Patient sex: F
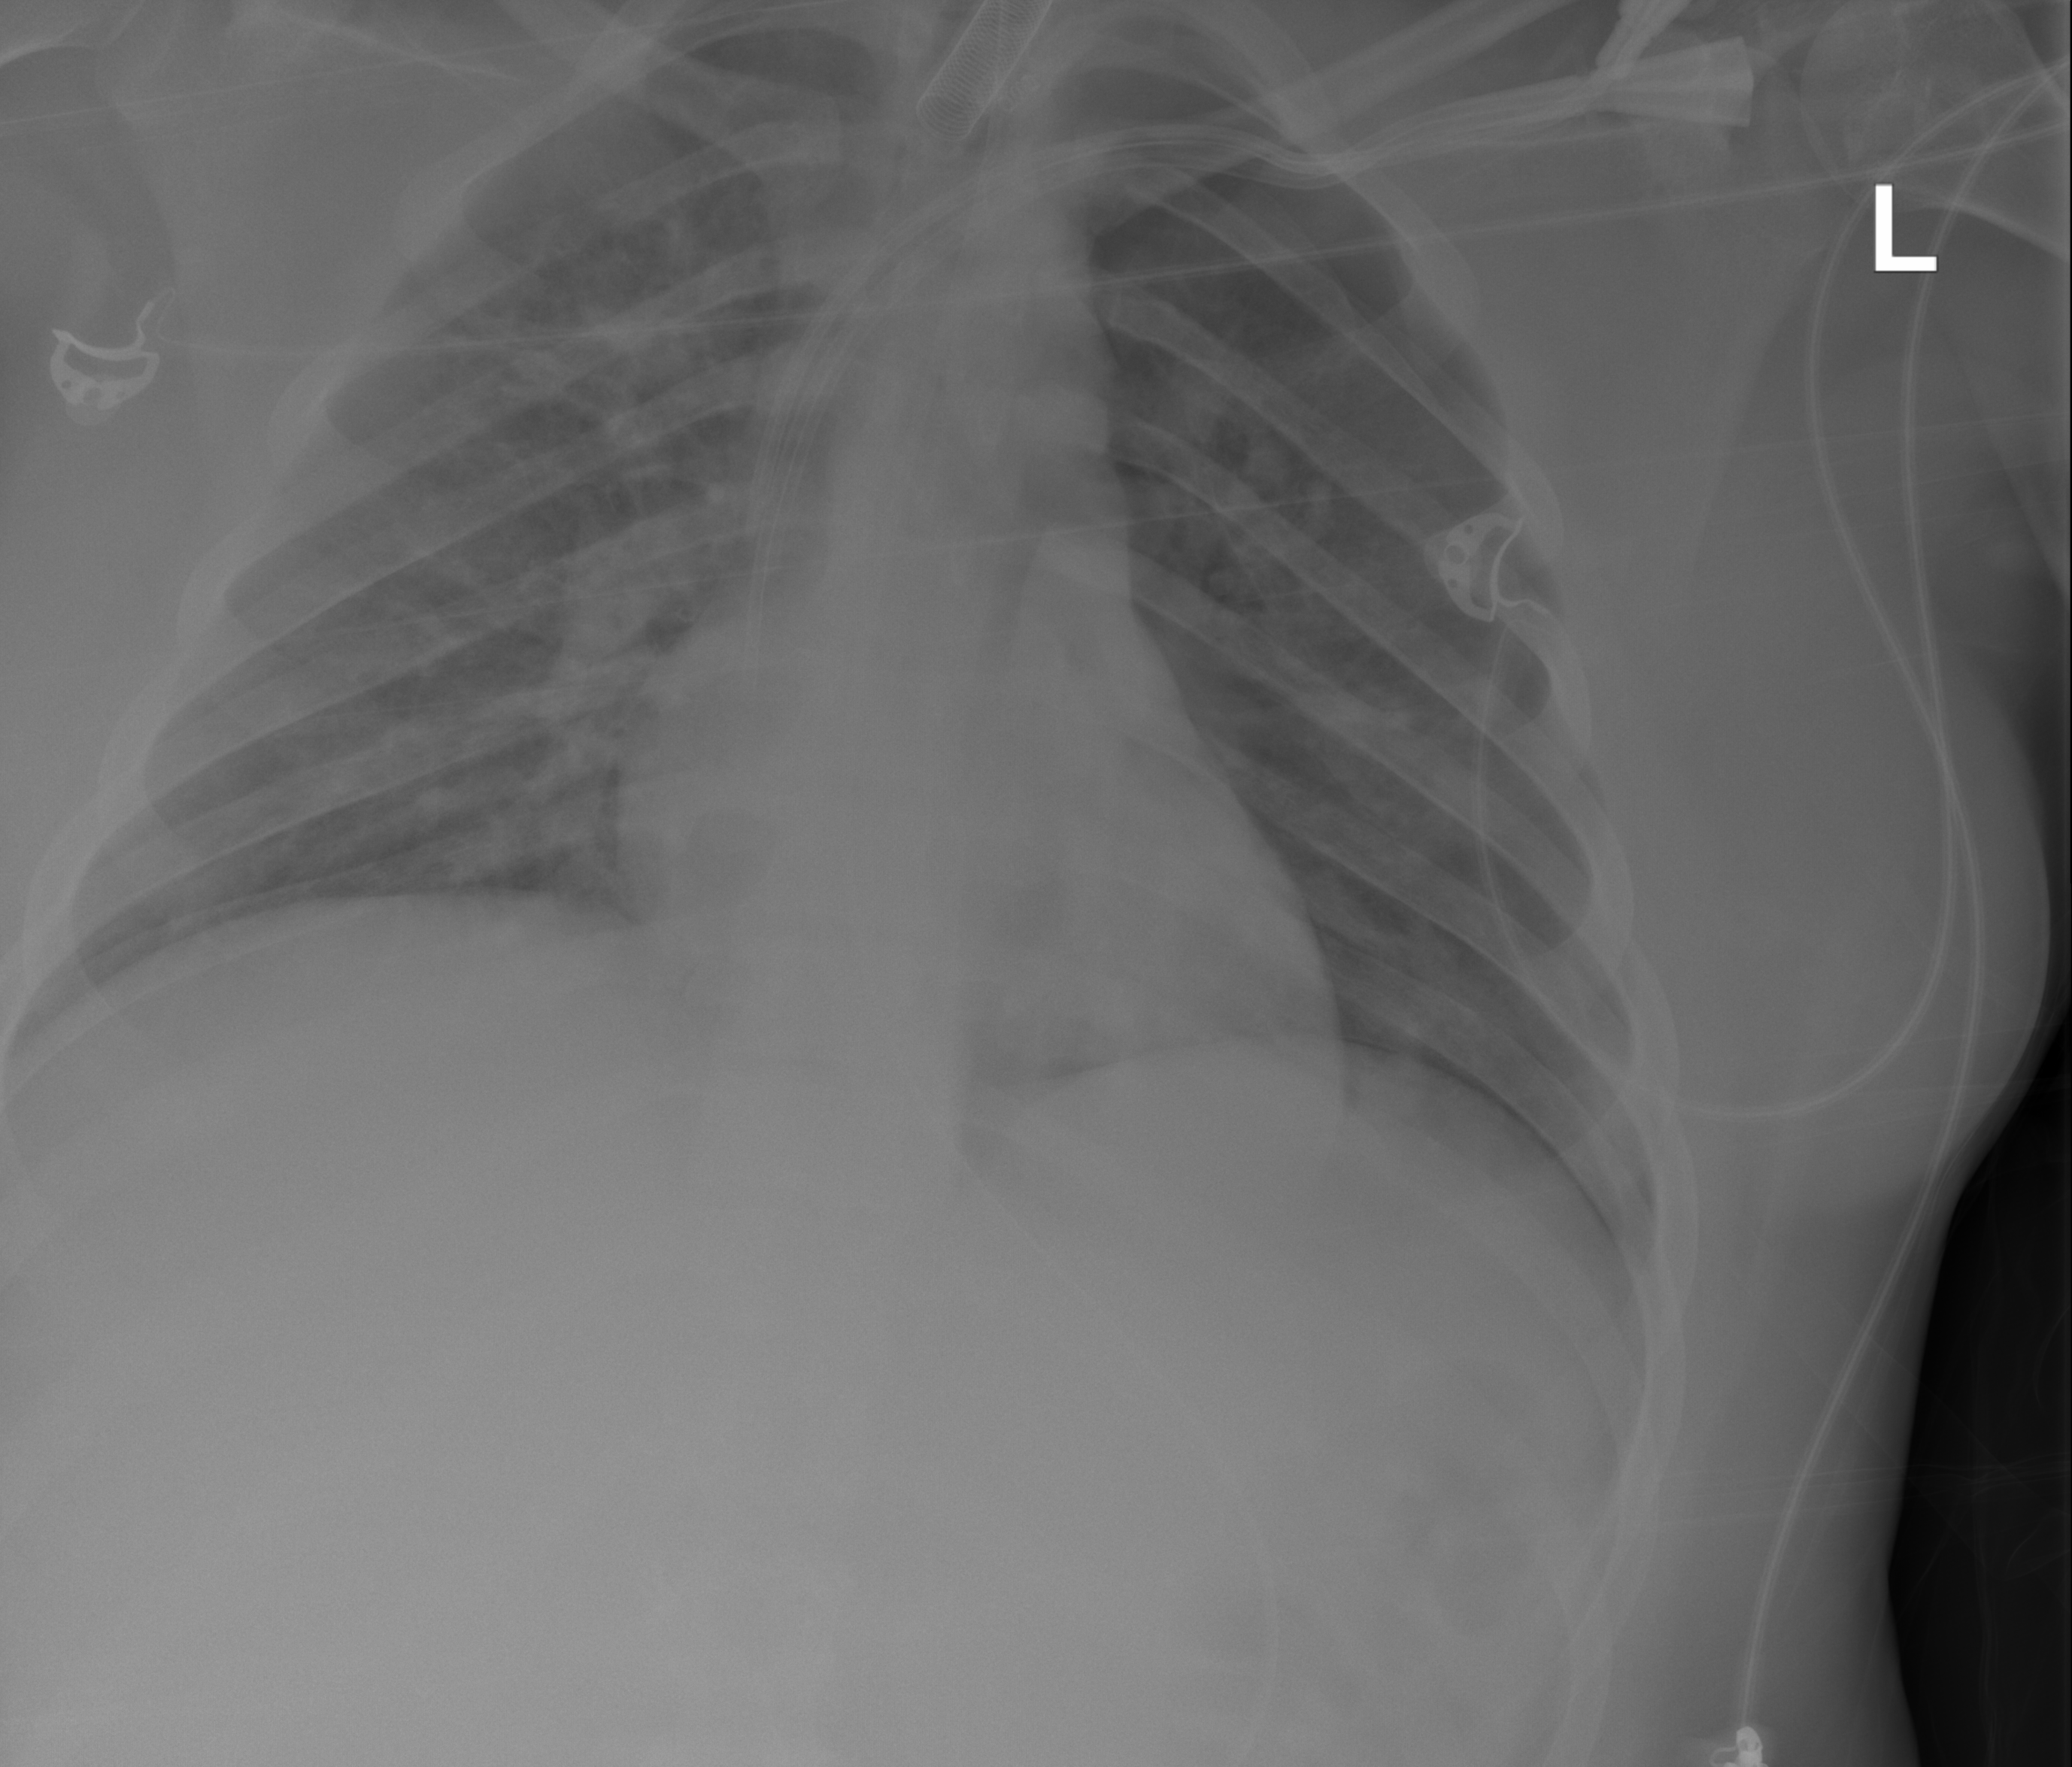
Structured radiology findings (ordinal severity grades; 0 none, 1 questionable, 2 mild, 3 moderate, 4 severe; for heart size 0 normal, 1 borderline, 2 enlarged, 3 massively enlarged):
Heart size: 0
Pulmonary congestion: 0
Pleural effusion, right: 0
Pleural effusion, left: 0
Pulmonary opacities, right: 2
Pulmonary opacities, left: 2
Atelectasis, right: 0
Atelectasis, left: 0